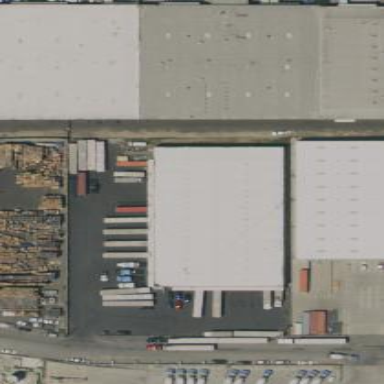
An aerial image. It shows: Warehouse.